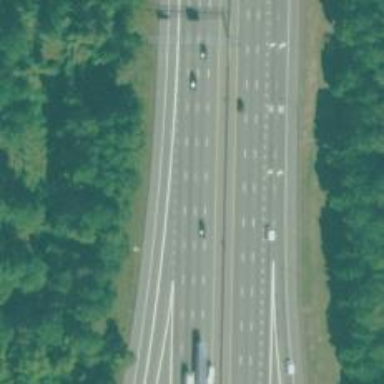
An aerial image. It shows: Motorway junction.